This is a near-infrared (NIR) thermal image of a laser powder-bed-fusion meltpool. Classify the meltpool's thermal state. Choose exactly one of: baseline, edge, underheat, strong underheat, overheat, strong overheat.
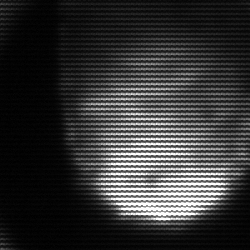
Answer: edge